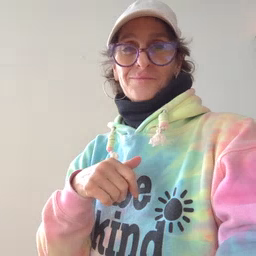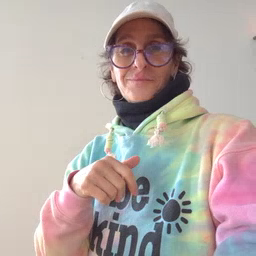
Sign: blow